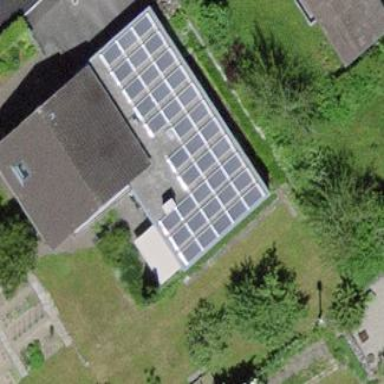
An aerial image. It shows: Detached building with gabled roof.